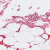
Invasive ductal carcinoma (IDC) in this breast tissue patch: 0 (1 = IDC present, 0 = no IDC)